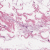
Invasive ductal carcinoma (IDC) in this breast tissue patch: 0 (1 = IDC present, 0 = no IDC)